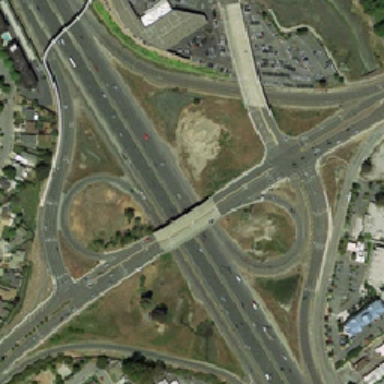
A diamond traffic system combining octagonal viaduct and cross viaduct is provided .